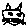
Label: cat